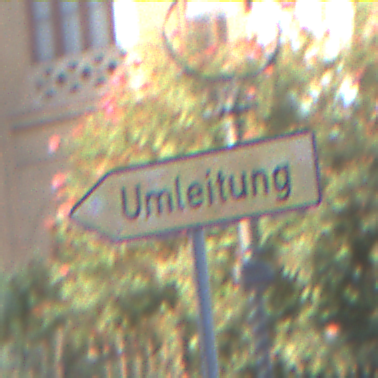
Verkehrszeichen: UmleitungswegweiserLinksweisend
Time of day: SunriseSunset
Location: Outdoor (Urban)
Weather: PartlyCloudy
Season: NotSpecified
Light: Natural